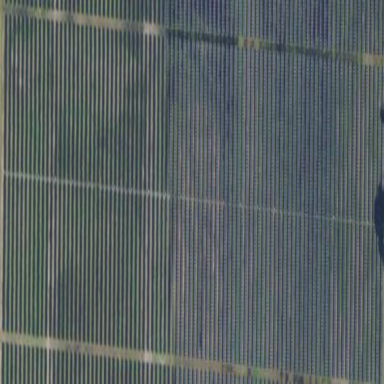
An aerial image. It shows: Solar photovoltaic panel generator.